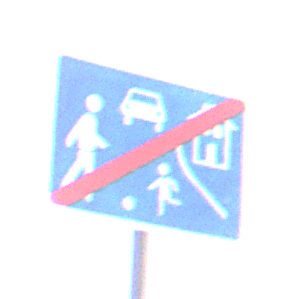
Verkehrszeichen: EndeVerkehrsberuhigterBereich
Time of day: MorningAfternoon
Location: Outdoor (Urban)
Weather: Overcast
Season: NotSpecified
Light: Natural